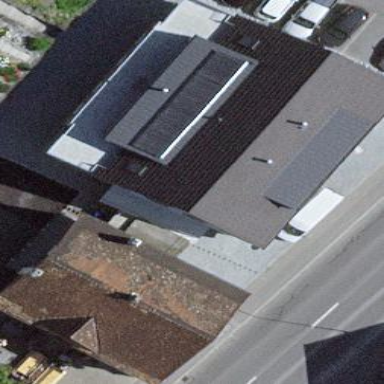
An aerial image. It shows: Bed and breakfast guest house with restaurant inside the building.